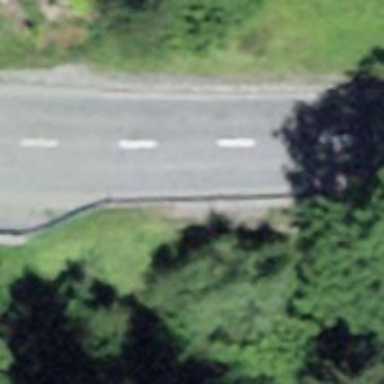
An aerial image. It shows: Secondary road.